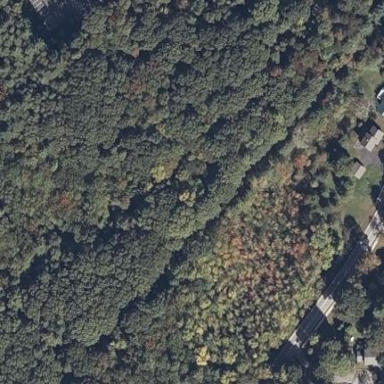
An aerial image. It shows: Mixed woodland with variety of leaf types and cycles.